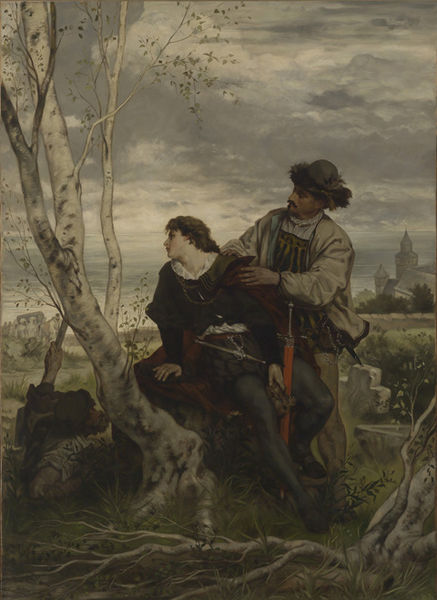
Titel: Hamlet und Horatio am Grabe Ophelias
Künstler: Hans Thoma
Standort: Karlsruhe
Institution: Staatliche Kunsthalle Karlsruhe
Schlagwörter: baum, gemälde, gewitter, hand, himmel, mann, umhang, wolken, grün, landschaft, menschen, stadt, blume, frau, grau, hintergrund, hut, kleid, männer, weiss, rot, wiese, hochformat, malerei, bart, hemd, hose, mütze, stein, bild, birke, feld, natur, kirche, gewand, sitzend, drei, paar, schulter, bauern, turm, vase, düster, ort, zwei, gehstock, schuhe, dorf, farbe, herbst, winter, rast, romantik, sturm, schnurbart, zwei männer, junge, liegend, grass, bauer, knabe, burg, kreuz, wurzel, schwert, schwerter, friedhof, ölmalerei, jagd, trost, jüngling, wurzeln, sehnsucht, jäger, grab, romantisch, wanderer, mythos, dolch, märchen, wams, back, bleich, versteck, fellmütze, pelzkappe, räuber, hirte, wurzelwerk, grabstein, hintergrunf, mongolei, mongole, schwerd, wandersmann, ablehnung, abhalten, wegstein, zugezogen, liewgend